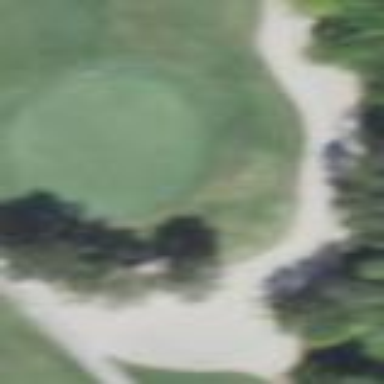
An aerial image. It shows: Golf bunker filled with sandy terrain.